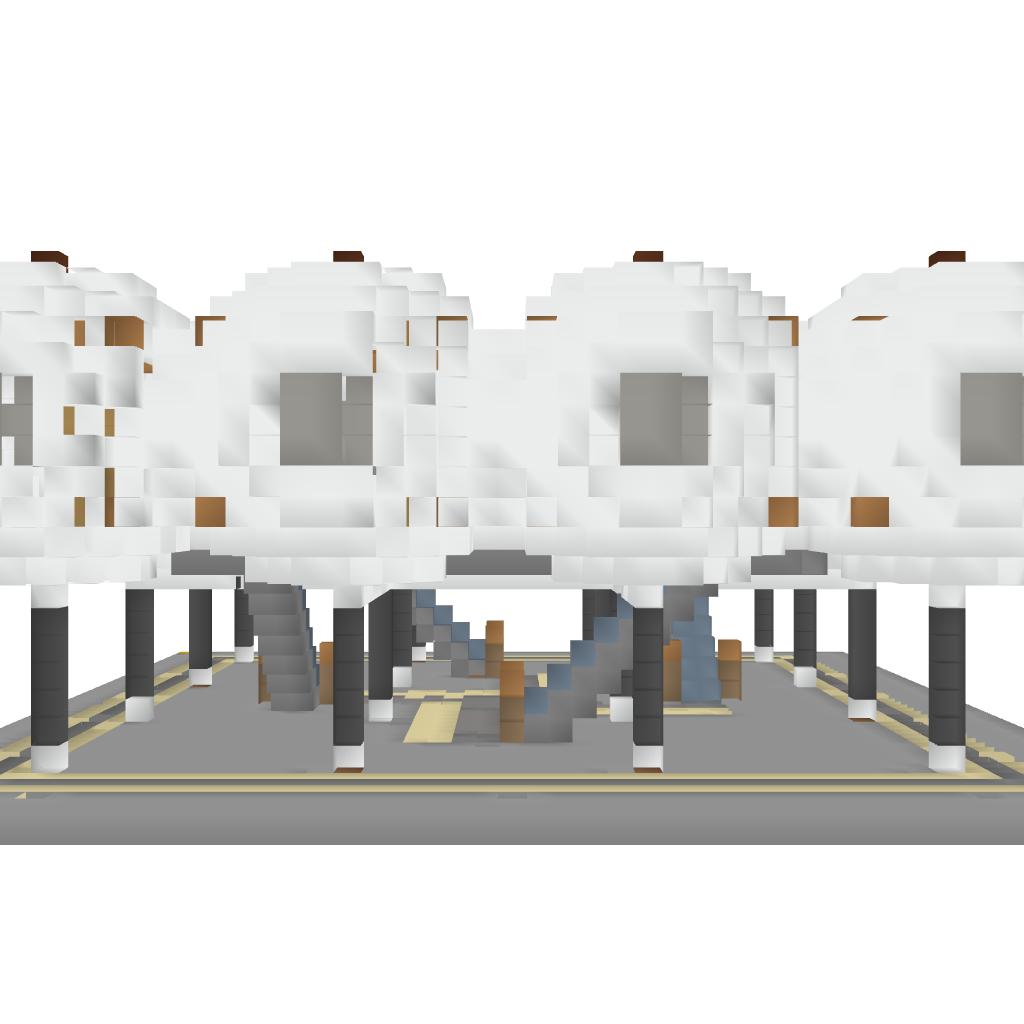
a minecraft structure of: Golf Ball House